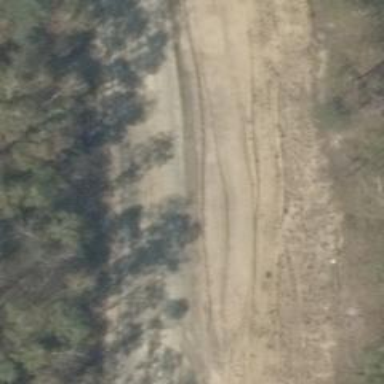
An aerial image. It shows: Track with grade2 tracktype.